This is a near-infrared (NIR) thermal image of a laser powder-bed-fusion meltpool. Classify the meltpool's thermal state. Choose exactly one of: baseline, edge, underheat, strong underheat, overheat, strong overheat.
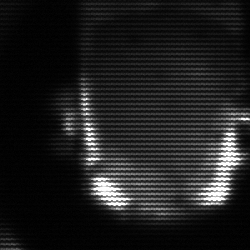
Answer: baseline